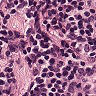
Metastatic tissue present: no